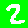
Digit: 2